Question: I am reading the book called beginning android games.
In the book it has the following method in the SpriteBatcher class...
'''
public void drawSprite(float x, float y, float width, float height, float angle, TextureRegion region) {
float halfWidth = width / 2;
float halfHeight = height / 2;
float rad = angle * Vector2.TO_RADIANS;
float cos = FloatMath.cos(rad);
float sin = FloatMath.sin(rad);
float x1 = -halfWidth * cos - (-halfHeight) * sin;
float y1 = -halfWidth * sin + (-halfHeight) * cos;
float x2 = halfWidth * cos - (-halfHeight) * sin;
float y2 = halfWidth * sin + (-halfHeight) * cos;
float x3 = halfWidth * cos - halfHeight * sin;
float y3 = halfWidth * sin + halfHeight * cos;
float x4 = -halfWidth * cos - halfHeight * sin;
float y4 = -halfWidth * sin + halfHeight * cos;
x1 += x;
y1 += y;
x2 += x;
y2 += y;
x3 += x;
y3 += y;
x4 += x;
y4 += y;
verticesBuffer[bufferIndex++] = x1;
verticesBuffer[bufferIndex++] = y1;
verticesBuffer[bufferIndex++] = region.u1;
verticesBuffer[bufferIndex++] = region.v2;
verticesBuffer[bufferIndex++] = x2;
verticesBuffer[bufferIndex++] = y2;
verticesBuffer[bufferIndex++] = region.u2;
verticesBuffer[bufferIndex++] = region.v2;
verticesBuffer[bufferIndex++] = x3;
verticesBuffer[bufferIndex++] = y3;
verticesBuffer[bufferIndex++] = region.u2;
verticesBuffer[bufferIndex++] = region.v1;
verticesBuffer[bufferIndex++] = x4;
verticesBuffer[bufferIndex++] = y4;
verticesBuffer[bufferIndex++] = region.u1;
verticesBuffer[bufferIndex++] = region.v1;
numSprites++;
}
'''
I do have the image at the right size and DPI and looks great before its rotated, but when it is rotated the edges of the lines don't look so great.

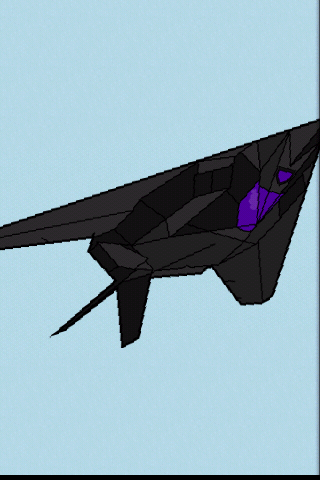
Answer: You could try using LINEAR sampling instead of NEAREST, though it's hard for me to guess more without seeing a picture of the problem, or seeing your texture creation code.